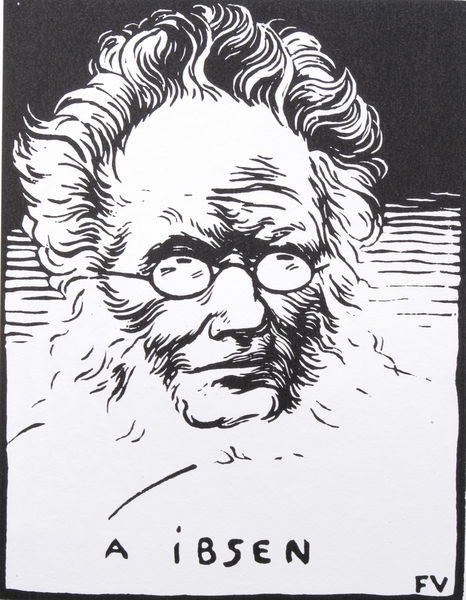
Titel: Henrik Ibsen
Künstler: Félix Vallotton
Standort: Zürich
Institution: ETH Graphische Sammlung
Schlagwörter: blätter, dunkel, himmel, kopf, mann, meer, wasser, weiß, see, frisur, glas, grau, haar, hell, hintergrund, holz, licht, mund, nase, schwarz, skizze, stirn, zeichnung, blick, alt, bart, gläser, augen, falten, gesicht, mensch, vollbart, bild, bildnis, portrait, porträt, signatur, horizont, spiegelung, wind, haare, blatt, kinn, kontrast, lippen, locken, helldunkel, bewegt, holzschnitt, schrift, vallotton, wangen, lehrer, abstrakt, grafik, graphik, felix vallotton, linien, rand, wild, falte, dichter, inschrift, grimmig, faltig, nachdenklich, felix vallaton, striche, name, greis, unterschrift, linie, druck, felix valloton, linolschnitt, schnitt, schwarz-weiss, hochdruck, schraffur, radierung, stich, titel, linol, text, brille, buchstaben, strich, stilisiert, schriftsteller, autor, backenbart, beethoven, denker, drnuck, expressionsimus, für, haarig, hendrik ibsen, henrik, ibsen, inspiriert, literat, literatur, norwegen, potrtait, quer, runzelln, schiller, schweden, stirnfalten, vernimous, wirr, zeraust, nickelbrille, runzeln, kuperstich, tiefdruck, schlitze, ze, a, fv, a ibsen, ipsen